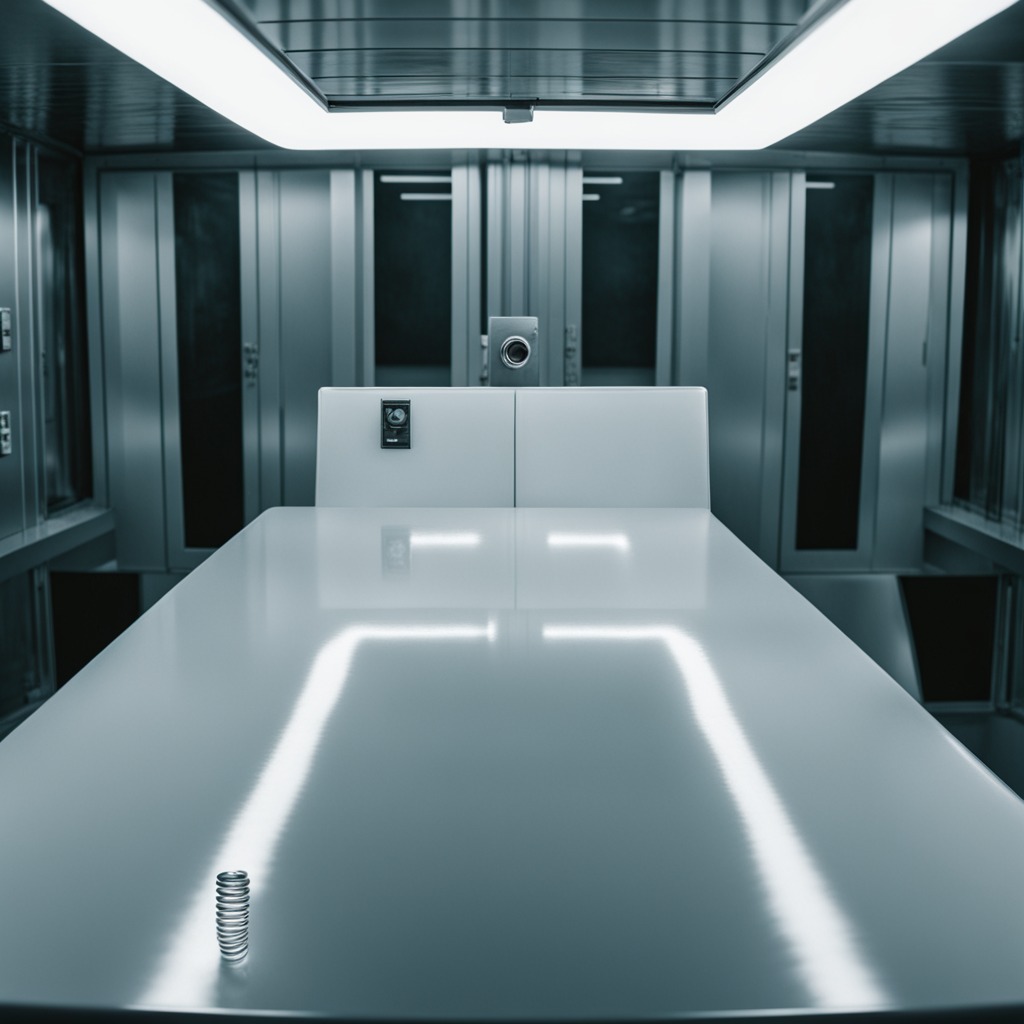
A coiled metal spring is lying on a high-gloss table in a ship maintenance bay industrial lighting.